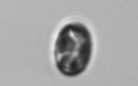
Label: Thalassiosira